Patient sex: F
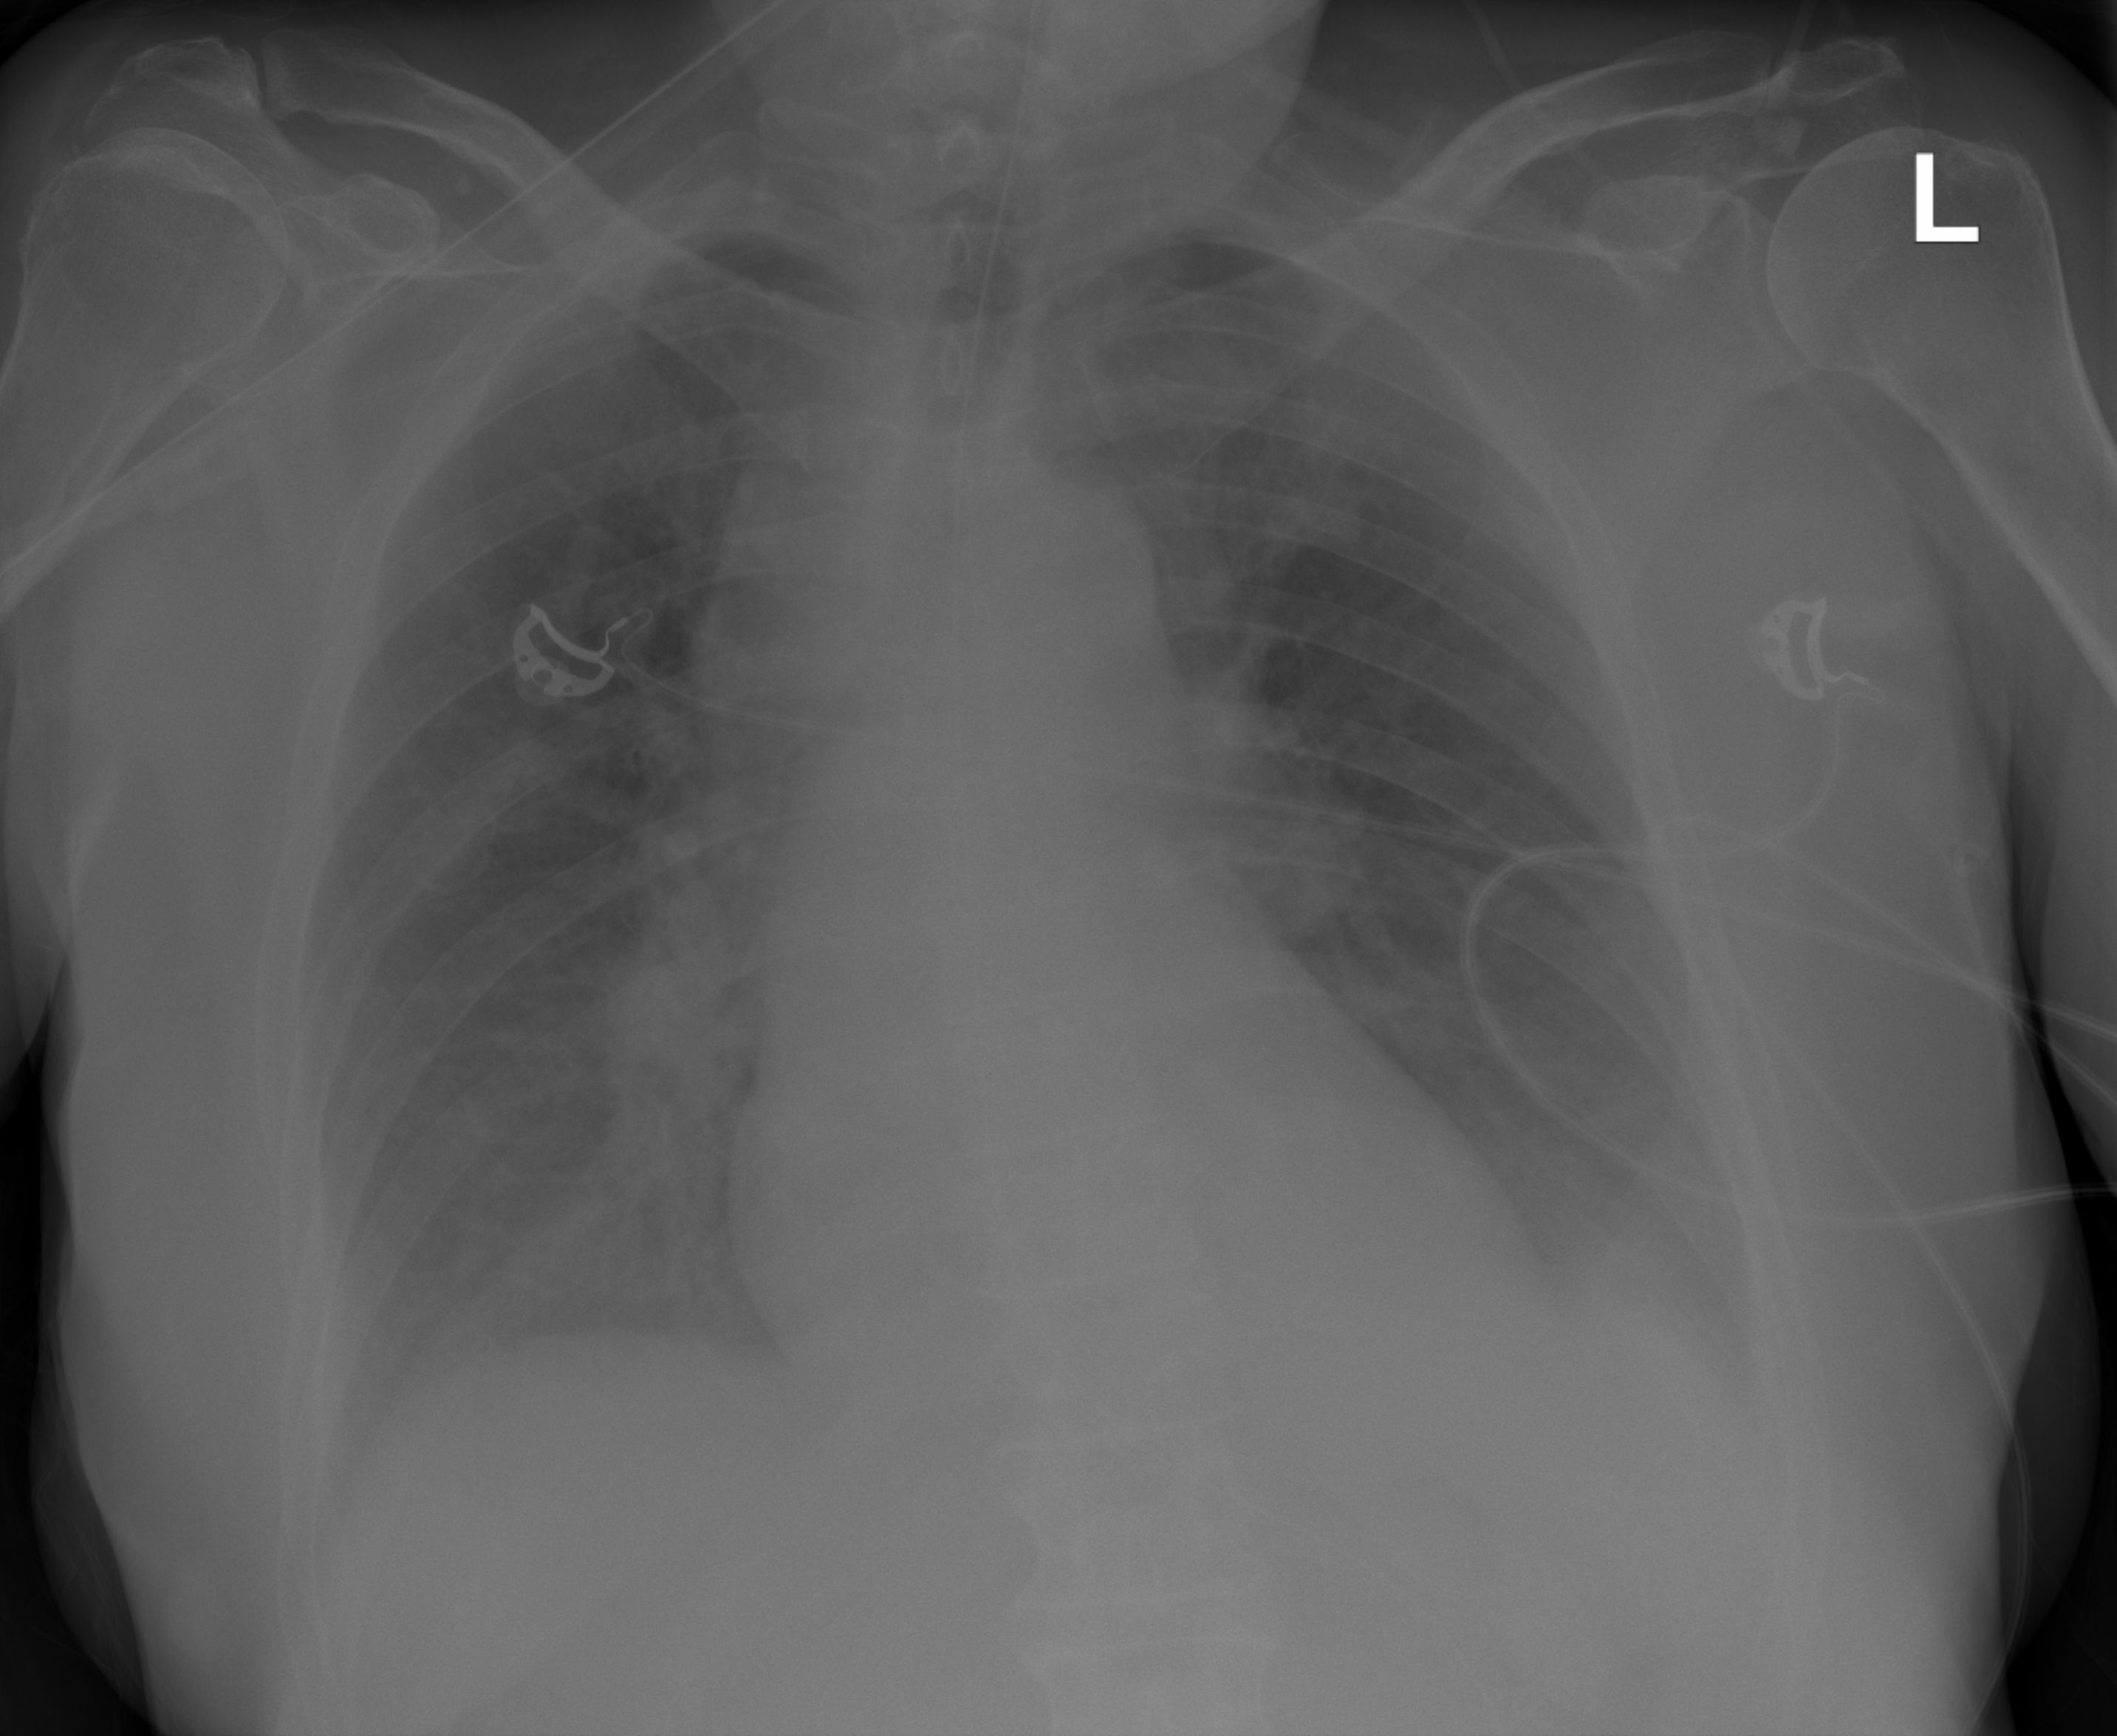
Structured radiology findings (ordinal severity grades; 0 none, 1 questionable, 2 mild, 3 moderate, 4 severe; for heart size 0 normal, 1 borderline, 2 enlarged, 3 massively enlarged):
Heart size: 0
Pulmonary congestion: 0
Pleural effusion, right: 2
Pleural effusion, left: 2
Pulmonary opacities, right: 2
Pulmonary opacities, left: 2
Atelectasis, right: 2
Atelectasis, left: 2